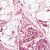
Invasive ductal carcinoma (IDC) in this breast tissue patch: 0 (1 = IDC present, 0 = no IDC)